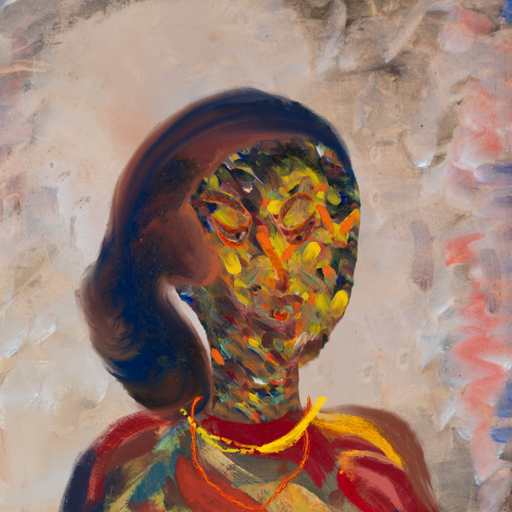
Background: Roy_Bahadur, Head And Neck Side: An_Impression, Face Side: Hypocrite, Bust: Mother_And_Son_Son, Hair Side: Mother_And_Son_Son, Head Accessory: Blank, Second Necklace: Gypsy_Mother_2, Necklace: Irani_1, Baby: Blank